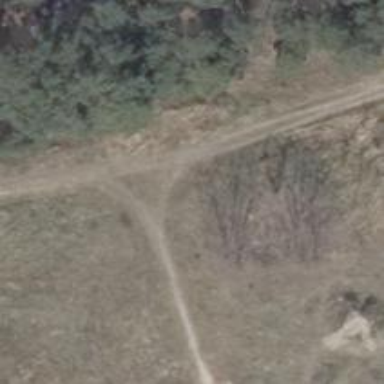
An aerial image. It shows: Sandy path.